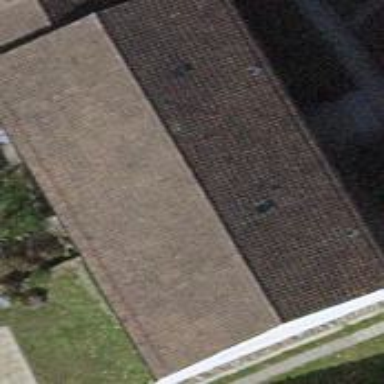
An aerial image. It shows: Building with pitched roof.